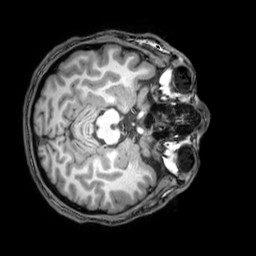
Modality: T1w
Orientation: axial
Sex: male
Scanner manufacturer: philips
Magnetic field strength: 3 T
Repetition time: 0.008214 s
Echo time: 0.00376 s